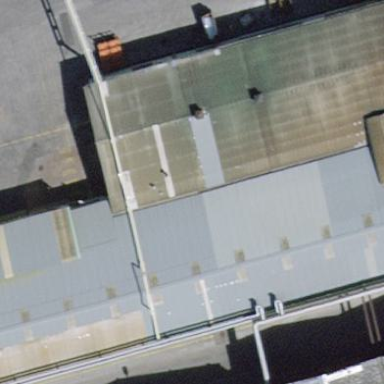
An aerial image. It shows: Industrial building.